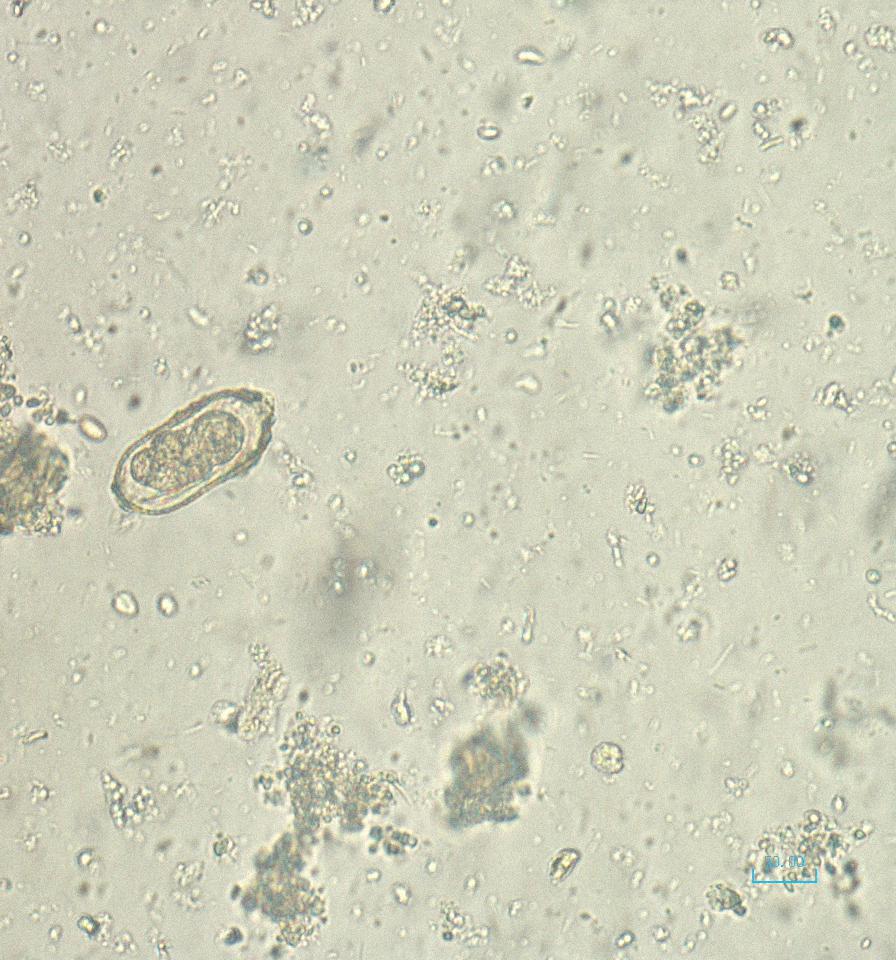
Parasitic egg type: Capillaria philippinensis